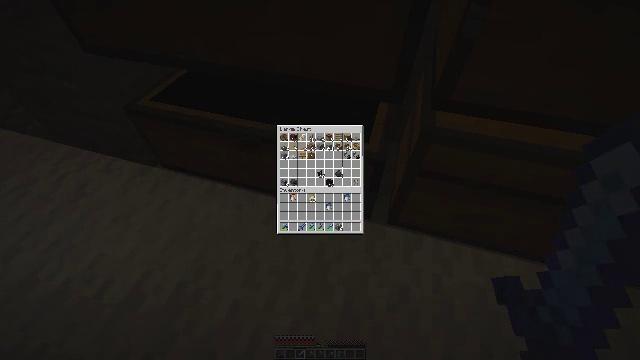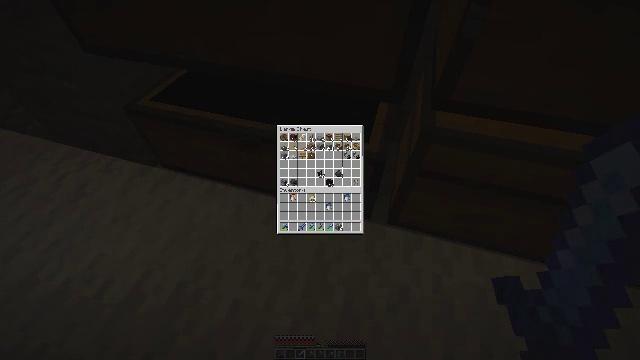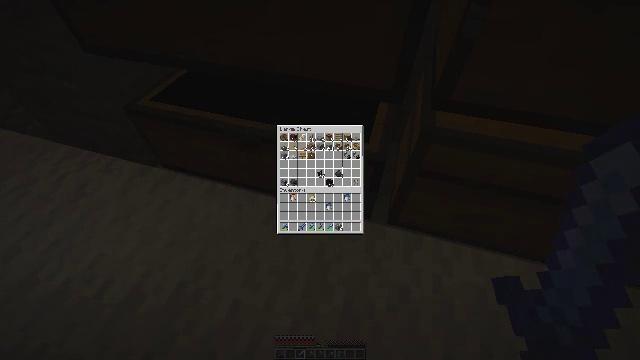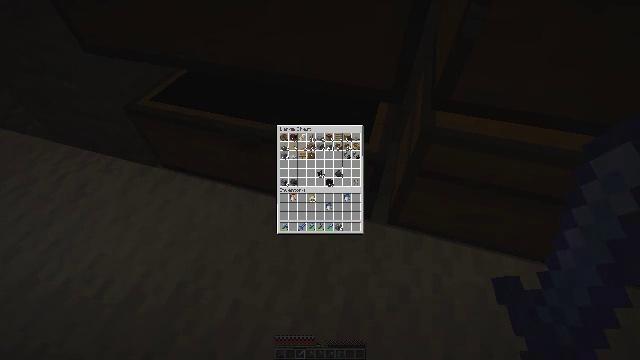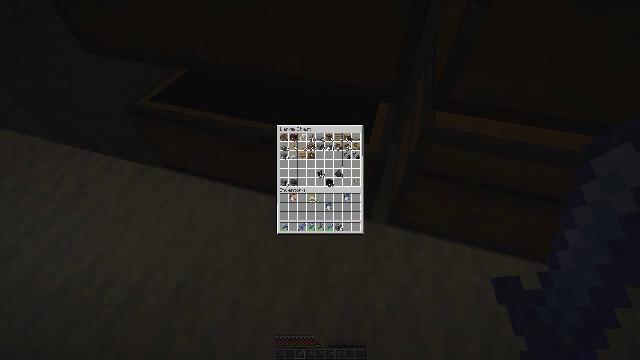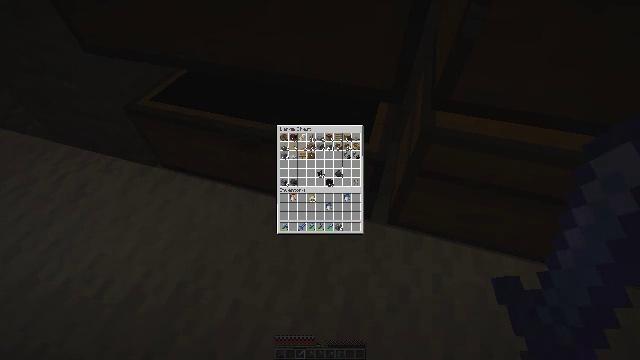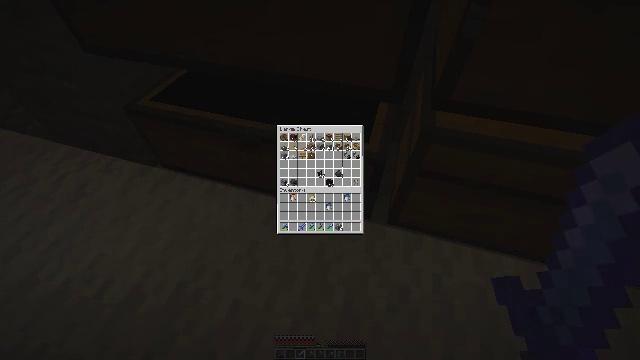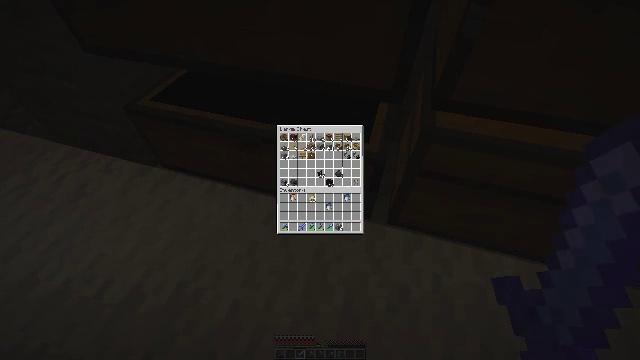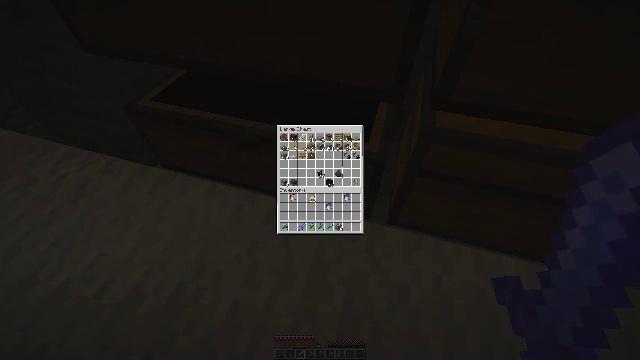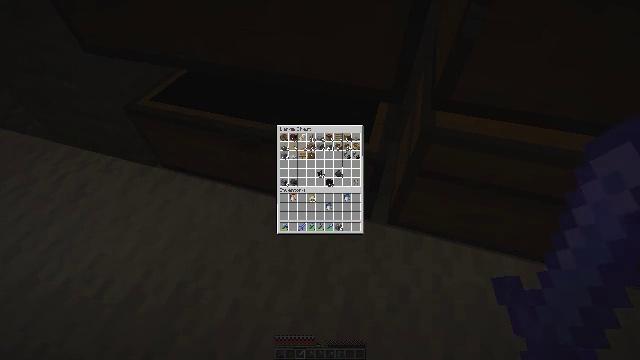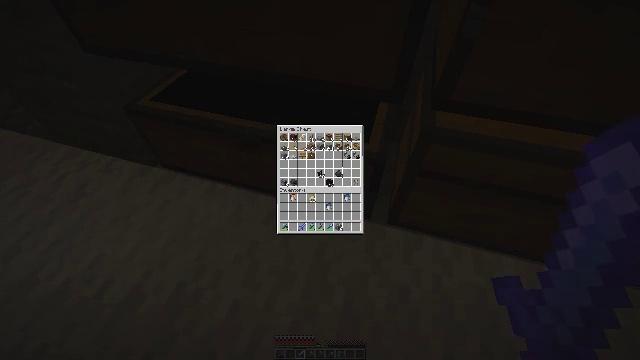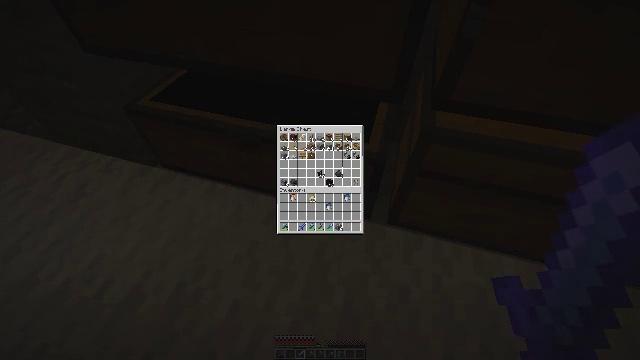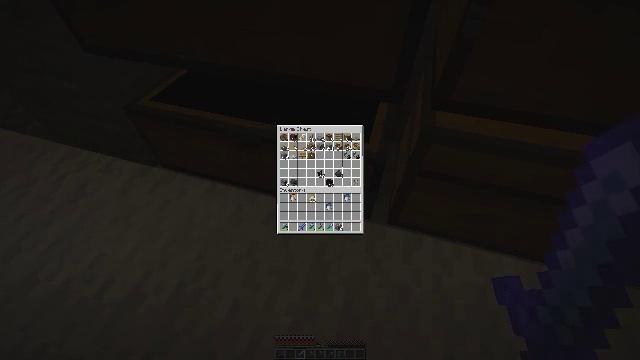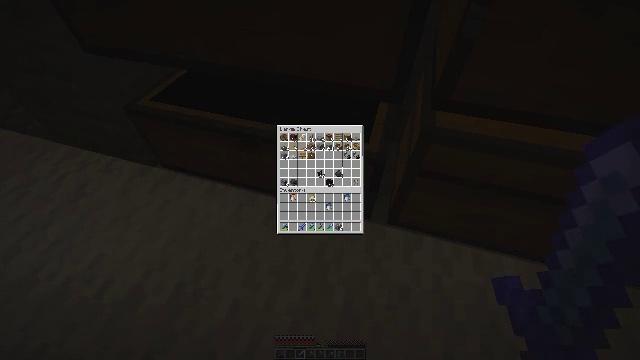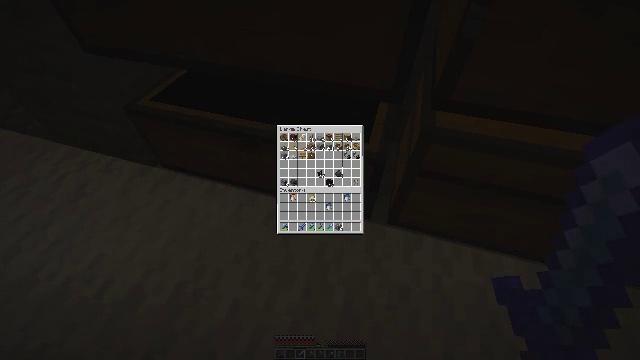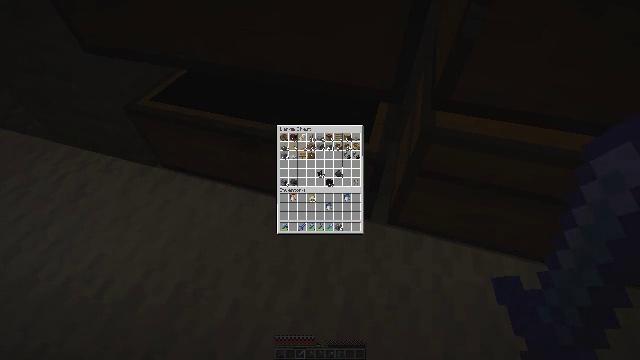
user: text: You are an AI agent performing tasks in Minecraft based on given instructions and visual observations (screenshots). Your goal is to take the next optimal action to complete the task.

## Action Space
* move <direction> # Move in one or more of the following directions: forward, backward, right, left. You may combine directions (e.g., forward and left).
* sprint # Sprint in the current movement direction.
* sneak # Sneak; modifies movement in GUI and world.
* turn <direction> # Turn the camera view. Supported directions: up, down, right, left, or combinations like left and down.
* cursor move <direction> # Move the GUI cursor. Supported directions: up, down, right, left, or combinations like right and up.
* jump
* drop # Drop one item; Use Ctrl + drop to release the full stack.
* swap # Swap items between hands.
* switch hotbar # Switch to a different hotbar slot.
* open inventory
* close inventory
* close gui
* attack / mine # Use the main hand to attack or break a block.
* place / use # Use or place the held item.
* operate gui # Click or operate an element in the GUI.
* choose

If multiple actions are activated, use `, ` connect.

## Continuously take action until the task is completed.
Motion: motion action
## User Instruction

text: Break the vines.
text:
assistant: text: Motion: no_op
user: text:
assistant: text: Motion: no_op
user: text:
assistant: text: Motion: no_op
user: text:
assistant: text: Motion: no_op
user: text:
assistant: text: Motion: no_op
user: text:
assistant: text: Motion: no_op
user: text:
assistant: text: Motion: no_op
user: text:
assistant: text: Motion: no_op
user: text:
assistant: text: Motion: no_op
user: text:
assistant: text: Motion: no_op
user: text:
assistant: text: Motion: no_op
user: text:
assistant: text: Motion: no_op
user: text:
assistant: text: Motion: no_op
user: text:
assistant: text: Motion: no_op
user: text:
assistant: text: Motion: no_op
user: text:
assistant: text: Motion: no_op
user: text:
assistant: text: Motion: no_op
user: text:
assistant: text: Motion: no_op
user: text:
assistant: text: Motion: no_op
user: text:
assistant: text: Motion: no_op
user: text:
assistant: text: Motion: no_op
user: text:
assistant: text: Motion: no_op
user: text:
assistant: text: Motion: no_op
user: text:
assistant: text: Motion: no_op
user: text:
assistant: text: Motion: no_op
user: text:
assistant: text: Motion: no_op
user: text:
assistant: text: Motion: no_op
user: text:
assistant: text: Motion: no_op
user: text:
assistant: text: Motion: no_op
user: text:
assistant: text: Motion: no_op